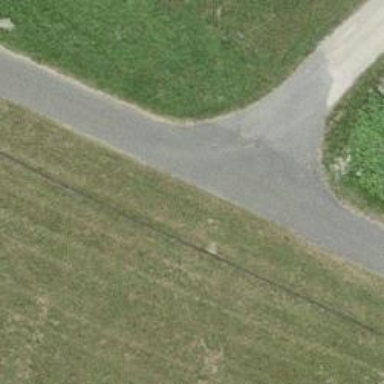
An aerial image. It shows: Agricultural track with grade 1 surface suitable for agricultural vehicles.